Interaction volume radius: 10 \u00c5
Interaction volume height: 10 \u00c5
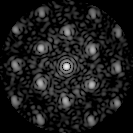
Disorder parameter: 0.3945